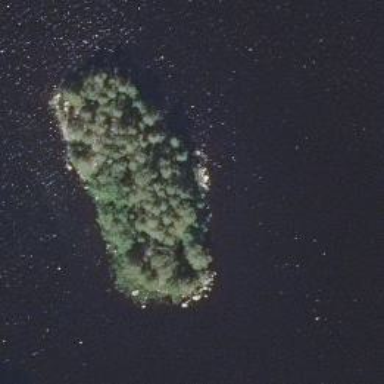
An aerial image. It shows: Island with woodland that serves as nature reserve.